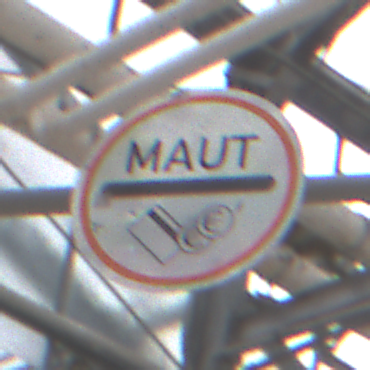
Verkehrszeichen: MautflichtigeStrecke
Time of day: Midday
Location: Roofed (Special)
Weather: Overcast
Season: NotSpecified
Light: Natural